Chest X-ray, PA view. Patient: 28 years old, sex M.
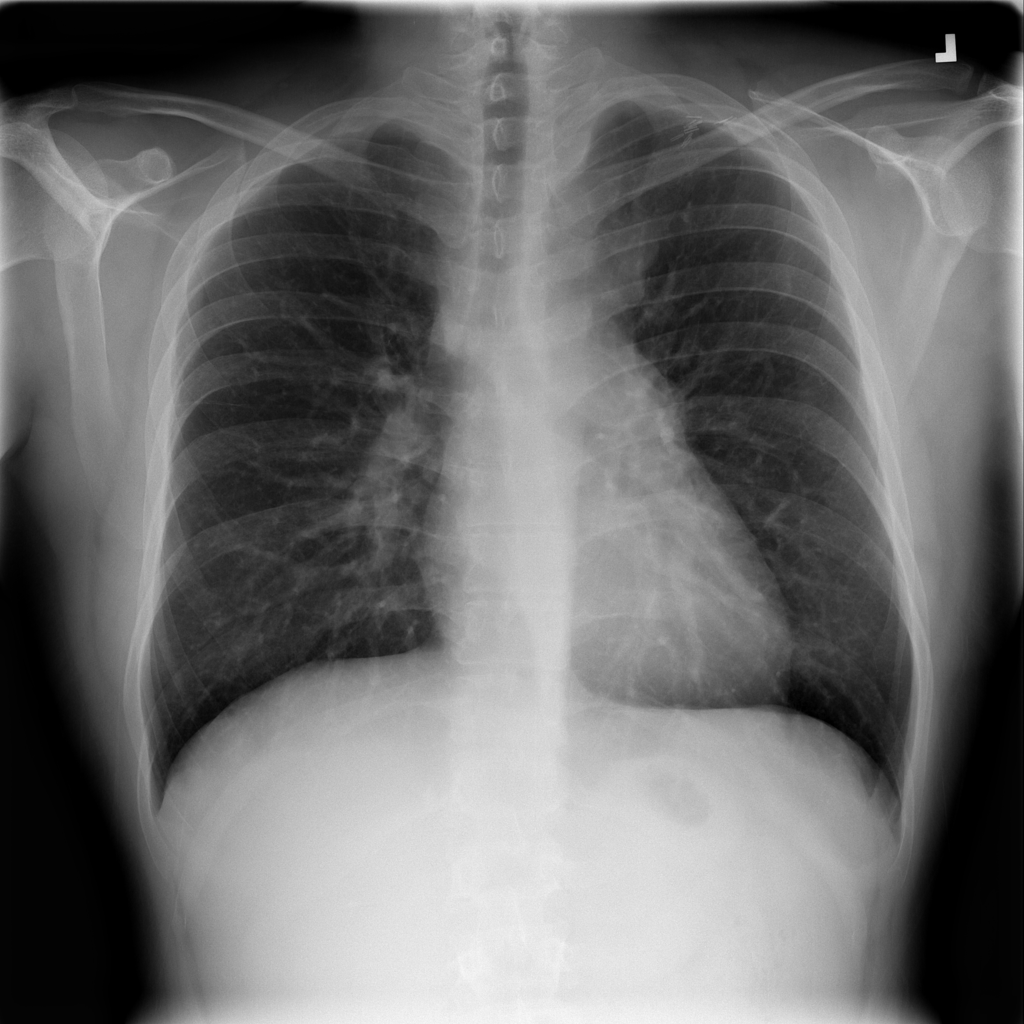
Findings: No Finding